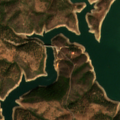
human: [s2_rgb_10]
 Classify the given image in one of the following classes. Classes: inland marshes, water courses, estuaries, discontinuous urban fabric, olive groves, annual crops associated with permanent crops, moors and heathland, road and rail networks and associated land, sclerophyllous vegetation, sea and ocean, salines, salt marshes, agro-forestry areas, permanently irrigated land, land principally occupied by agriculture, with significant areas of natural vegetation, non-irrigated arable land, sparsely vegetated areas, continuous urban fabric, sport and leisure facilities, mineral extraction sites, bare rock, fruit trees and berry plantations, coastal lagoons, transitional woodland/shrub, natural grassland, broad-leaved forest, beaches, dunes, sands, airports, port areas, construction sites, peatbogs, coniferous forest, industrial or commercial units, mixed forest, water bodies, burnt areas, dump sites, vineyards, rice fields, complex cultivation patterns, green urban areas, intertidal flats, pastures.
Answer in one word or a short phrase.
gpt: agro-forestry areas, broad-leaved forest, water bodies